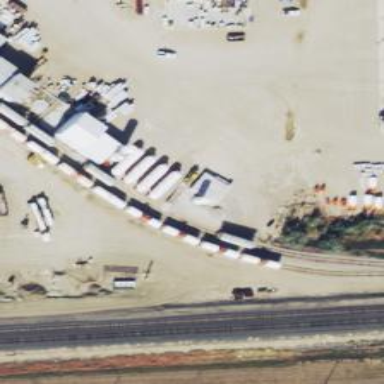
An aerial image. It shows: Rail spur service.